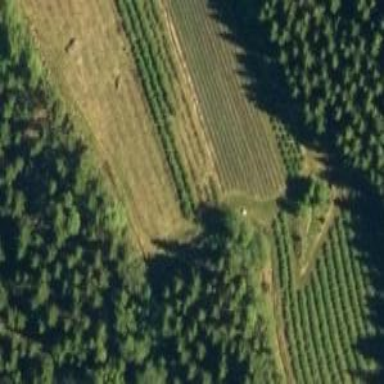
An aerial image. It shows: Orchard.